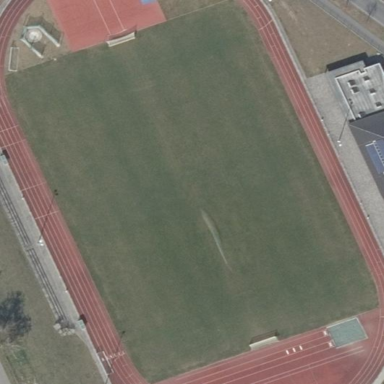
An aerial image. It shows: Soccer pitch with grass surface for leisure and sports.